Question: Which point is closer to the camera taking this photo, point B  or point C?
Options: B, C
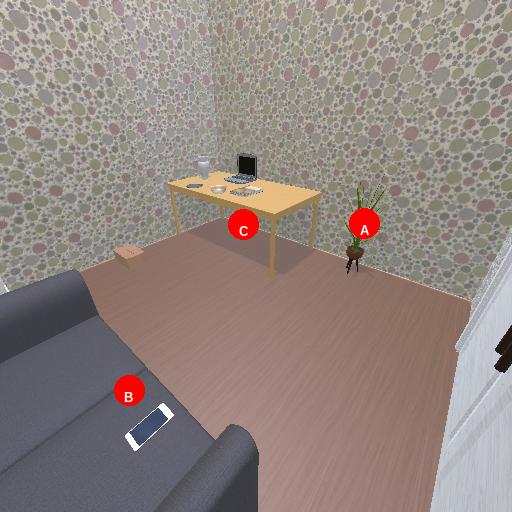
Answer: B